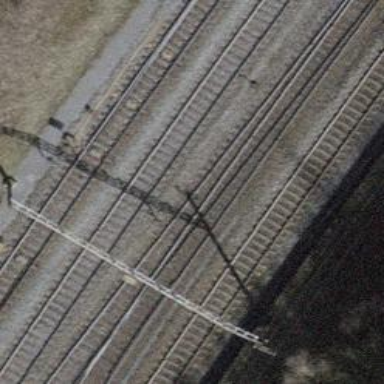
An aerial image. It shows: Single-track electrified railway with contact line.